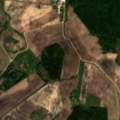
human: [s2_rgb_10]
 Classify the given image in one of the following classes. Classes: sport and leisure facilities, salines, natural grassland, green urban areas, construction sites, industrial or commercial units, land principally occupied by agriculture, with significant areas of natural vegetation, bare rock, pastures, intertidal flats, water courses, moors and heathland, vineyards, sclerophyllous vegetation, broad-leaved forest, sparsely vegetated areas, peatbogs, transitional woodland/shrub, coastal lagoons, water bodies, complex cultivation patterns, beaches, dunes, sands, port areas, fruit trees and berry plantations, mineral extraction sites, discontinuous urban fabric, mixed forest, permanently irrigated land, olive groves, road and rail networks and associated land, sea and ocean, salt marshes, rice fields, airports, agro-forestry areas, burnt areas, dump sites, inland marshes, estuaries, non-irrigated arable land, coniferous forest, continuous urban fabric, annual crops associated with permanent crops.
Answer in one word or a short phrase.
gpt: non-irrigated arable land, mixed forest, transitional woodland/shrub